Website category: university
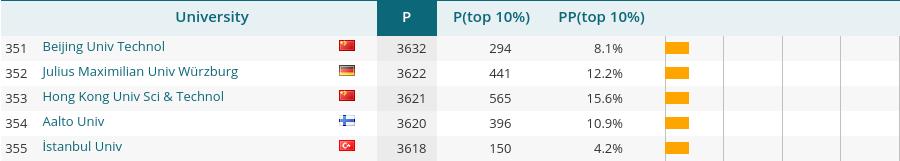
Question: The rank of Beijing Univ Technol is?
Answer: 351

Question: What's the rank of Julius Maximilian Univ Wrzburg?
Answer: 352

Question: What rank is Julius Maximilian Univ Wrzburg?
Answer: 352

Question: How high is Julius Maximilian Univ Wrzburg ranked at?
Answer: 352

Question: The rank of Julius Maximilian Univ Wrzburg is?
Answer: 352

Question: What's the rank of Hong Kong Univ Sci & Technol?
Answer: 353

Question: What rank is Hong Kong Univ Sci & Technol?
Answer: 353

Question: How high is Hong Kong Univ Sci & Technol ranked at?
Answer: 353

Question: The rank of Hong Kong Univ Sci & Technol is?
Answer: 353

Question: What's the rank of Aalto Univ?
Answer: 354

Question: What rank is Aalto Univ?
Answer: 354

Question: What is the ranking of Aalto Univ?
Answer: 354

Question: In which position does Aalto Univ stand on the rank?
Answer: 354

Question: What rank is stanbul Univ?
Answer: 355

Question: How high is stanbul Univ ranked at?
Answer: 355

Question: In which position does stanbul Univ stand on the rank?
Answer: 355

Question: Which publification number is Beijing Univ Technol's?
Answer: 3632

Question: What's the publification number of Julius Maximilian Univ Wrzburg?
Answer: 3622

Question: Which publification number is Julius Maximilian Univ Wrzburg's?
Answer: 3622

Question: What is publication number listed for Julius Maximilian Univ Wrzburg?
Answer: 3622

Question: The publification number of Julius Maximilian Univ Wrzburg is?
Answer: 3622

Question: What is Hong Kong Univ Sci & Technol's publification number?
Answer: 3621

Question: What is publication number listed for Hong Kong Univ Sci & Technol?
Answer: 3621

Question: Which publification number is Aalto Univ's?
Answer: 3620

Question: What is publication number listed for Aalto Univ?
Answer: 3620

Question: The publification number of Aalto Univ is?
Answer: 3620

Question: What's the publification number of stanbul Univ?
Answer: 3618

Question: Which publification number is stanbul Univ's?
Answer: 3618

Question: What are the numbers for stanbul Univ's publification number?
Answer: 3618

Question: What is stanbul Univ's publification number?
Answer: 3618

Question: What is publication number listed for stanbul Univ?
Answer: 3618

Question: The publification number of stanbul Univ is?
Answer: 3618

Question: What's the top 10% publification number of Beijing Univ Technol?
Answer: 294

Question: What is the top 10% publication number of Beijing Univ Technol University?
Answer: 294

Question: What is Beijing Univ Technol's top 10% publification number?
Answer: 294

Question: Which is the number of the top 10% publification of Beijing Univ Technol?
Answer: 294

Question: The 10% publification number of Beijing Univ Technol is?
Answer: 294

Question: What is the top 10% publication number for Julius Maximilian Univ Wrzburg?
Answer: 441

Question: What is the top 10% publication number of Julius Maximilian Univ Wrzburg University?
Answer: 441

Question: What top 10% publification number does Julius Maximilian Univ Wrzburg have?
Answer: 441

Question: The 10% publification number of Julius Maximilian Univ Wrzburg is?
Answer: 441

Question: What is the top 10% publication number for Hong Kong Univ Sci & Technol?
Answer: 565

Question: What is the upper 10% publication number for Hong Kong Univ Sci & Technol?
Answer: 565

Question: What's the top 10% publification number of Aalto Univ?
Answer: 396

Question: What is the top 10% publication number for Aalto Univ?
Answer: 396

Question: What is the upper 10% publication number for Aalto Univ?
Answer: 396

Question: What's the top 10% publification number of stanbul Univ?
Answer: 150

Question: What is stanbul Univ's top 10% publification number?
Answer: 150

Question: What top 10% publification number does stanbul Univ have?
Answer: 150

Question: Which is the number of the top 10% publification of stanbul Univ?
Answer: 150

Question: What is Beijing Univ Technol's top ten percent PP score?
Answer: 8.1%

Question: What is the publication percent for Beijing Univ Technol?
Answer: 8.1%

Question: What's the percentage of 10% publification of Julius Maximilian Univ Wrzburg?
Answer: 12.2%

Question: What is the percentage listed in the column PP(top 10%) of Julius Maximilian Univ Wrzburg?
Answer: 12.2%

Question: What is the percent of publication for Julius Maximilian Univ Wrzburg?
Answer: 12.2%

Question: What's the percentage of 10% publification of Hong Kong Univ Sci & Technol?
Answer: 15.6%

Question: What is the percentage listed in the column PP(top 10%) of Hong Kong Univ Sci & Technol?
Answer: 15.6%

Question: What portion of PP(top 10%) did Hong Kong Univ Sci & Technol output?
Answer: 15.6%

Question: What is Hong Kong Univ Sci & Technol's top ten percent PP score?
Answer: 15.6%

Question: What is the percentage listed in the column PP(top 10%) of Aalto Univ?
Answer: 10.9%

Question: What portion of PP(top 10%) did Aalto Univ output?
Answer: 10.9%

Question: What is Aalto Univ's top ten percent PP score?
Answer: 10.9%

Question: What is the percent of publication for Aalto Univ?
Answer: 10.9%

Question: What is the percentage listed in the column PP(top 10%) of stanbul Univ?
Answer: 4.2%